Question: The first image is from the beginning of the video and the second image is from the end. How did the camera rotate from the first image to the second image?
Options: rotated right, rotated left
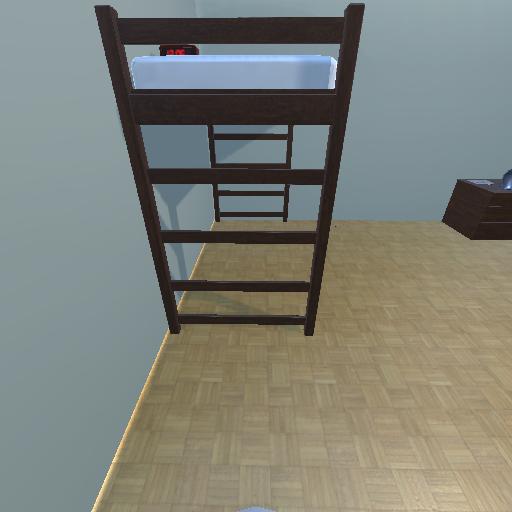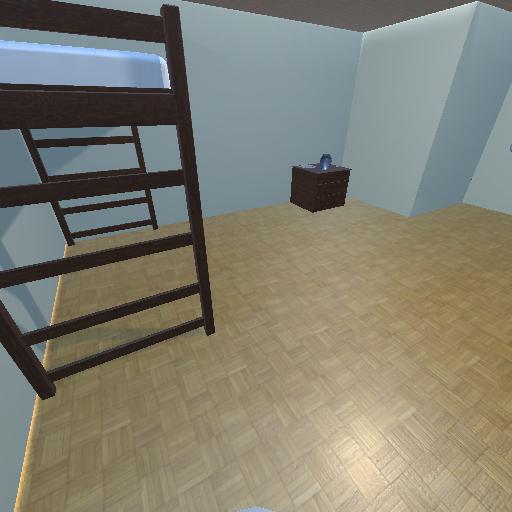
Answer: rotated right